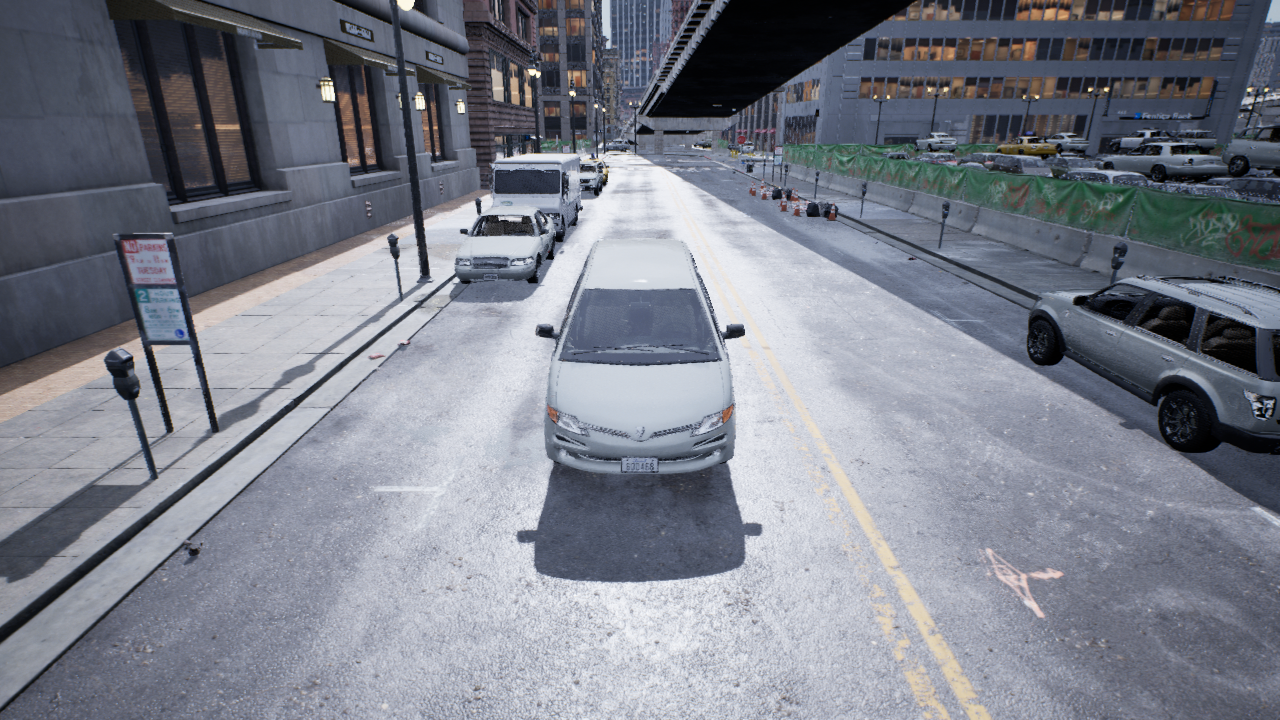
Venue: downtown
Lighting: overcast
Vehicle rig: minivan